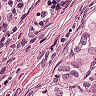
Metastatic tissue present: yes